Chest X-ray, PA view. Patient: 61 years old, sex F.
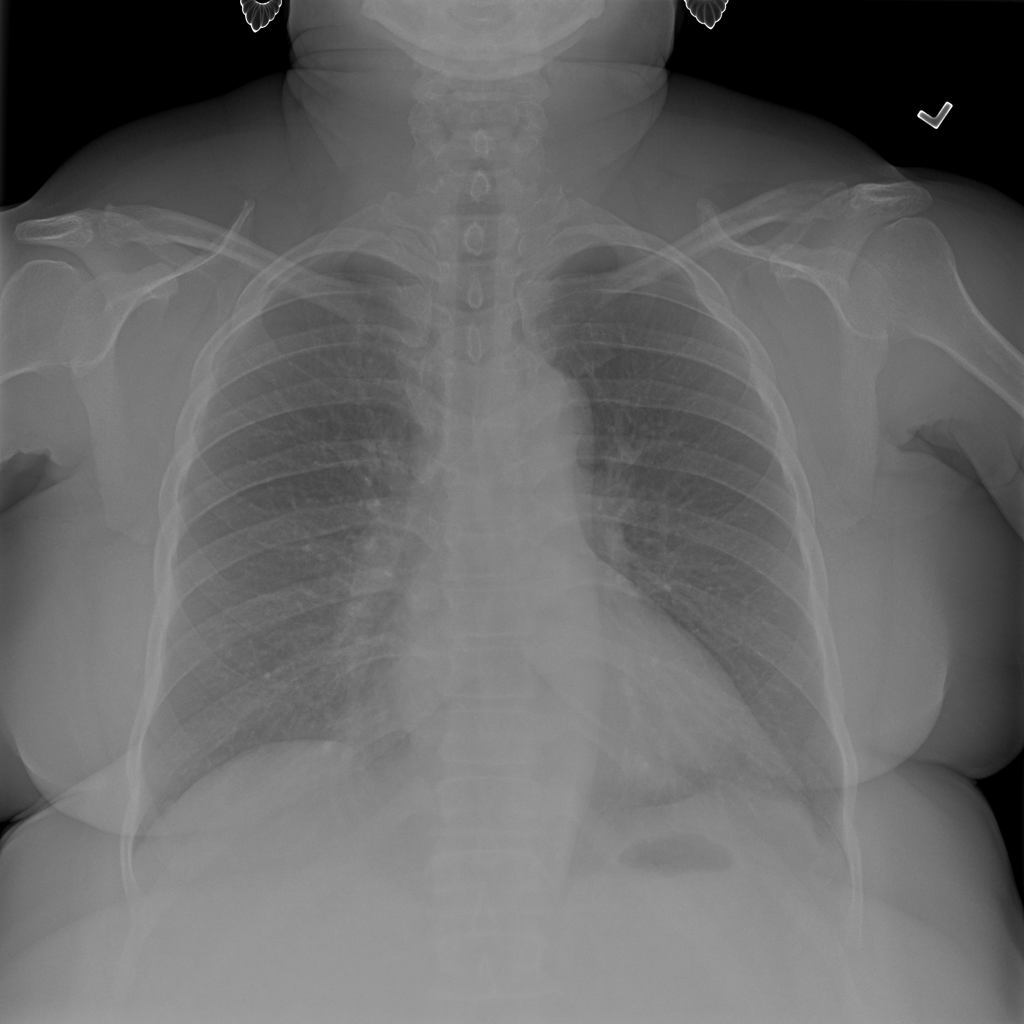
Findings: Infiltration